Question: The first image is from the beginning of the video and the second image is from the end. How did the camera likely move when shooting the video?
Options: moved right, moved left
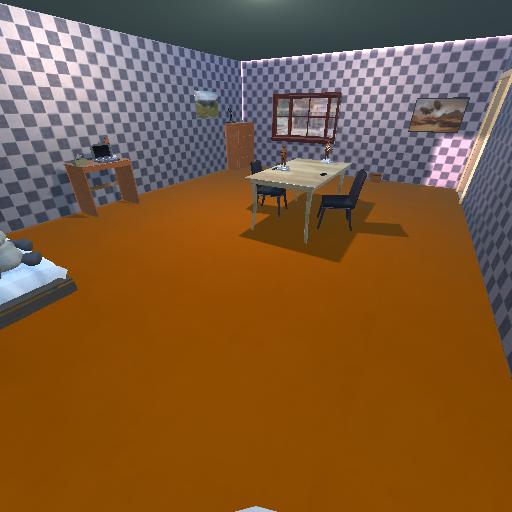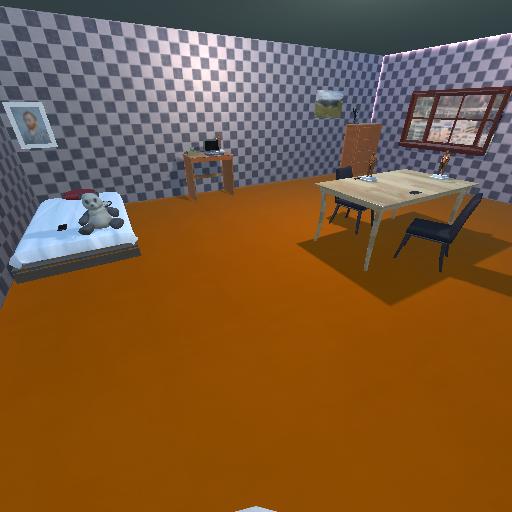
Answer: moved right